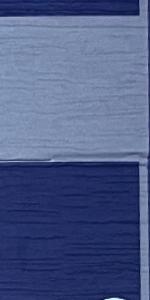
Label: Empty